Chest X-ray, PA view. Patient: 24 years old, sex M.
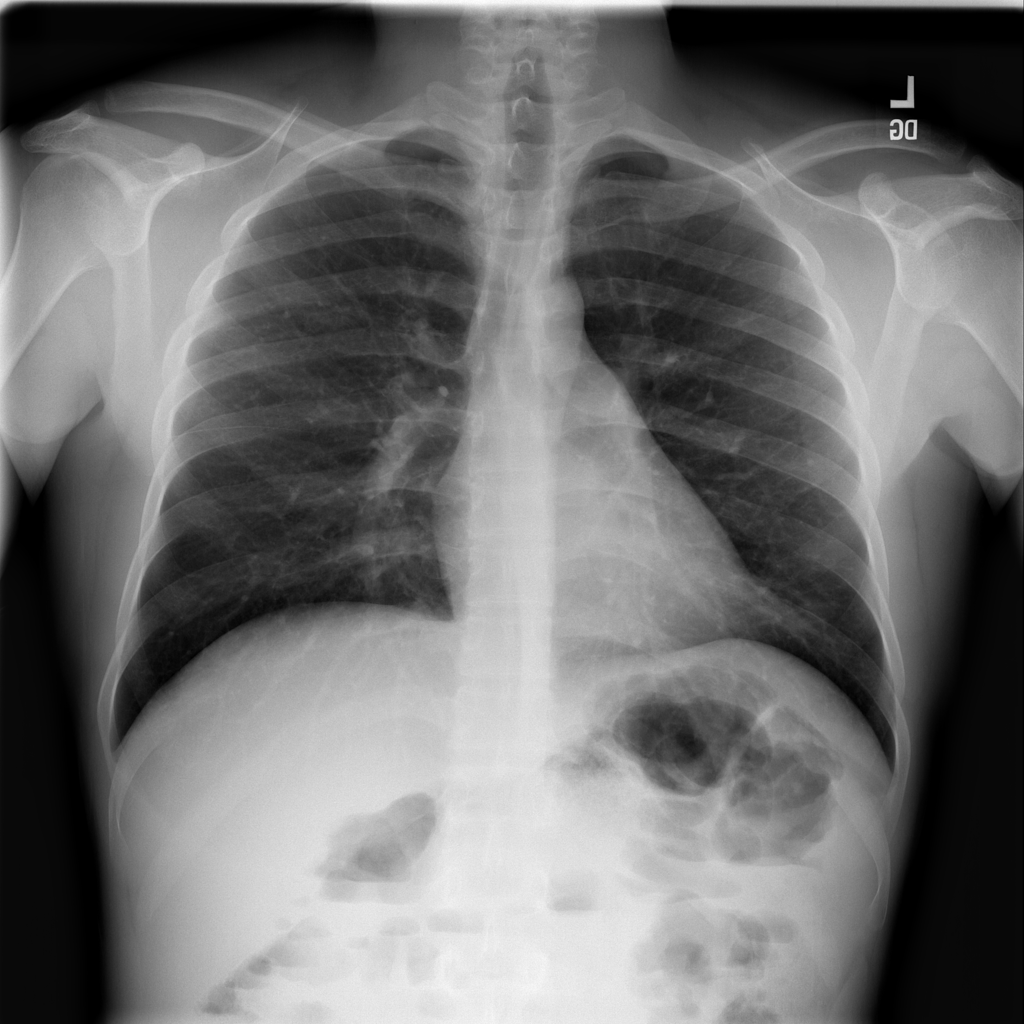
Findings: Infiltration